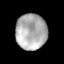
Tissue: prostate
Cell type: T cells
Senescence score: 0.3269
Nuclear area (px): 1091
Mean DAPI intensity: 173.775